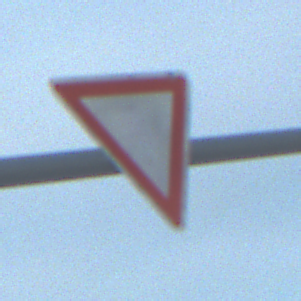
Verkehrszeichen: VorfahrtGewaehren
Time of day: SunriseSunset
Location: Outdoor (Beach)
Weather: PartlyCloudy
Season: NotSpecified
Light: Natural